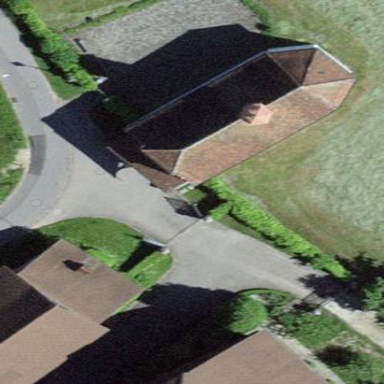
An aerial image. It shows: Church which is place of worship.